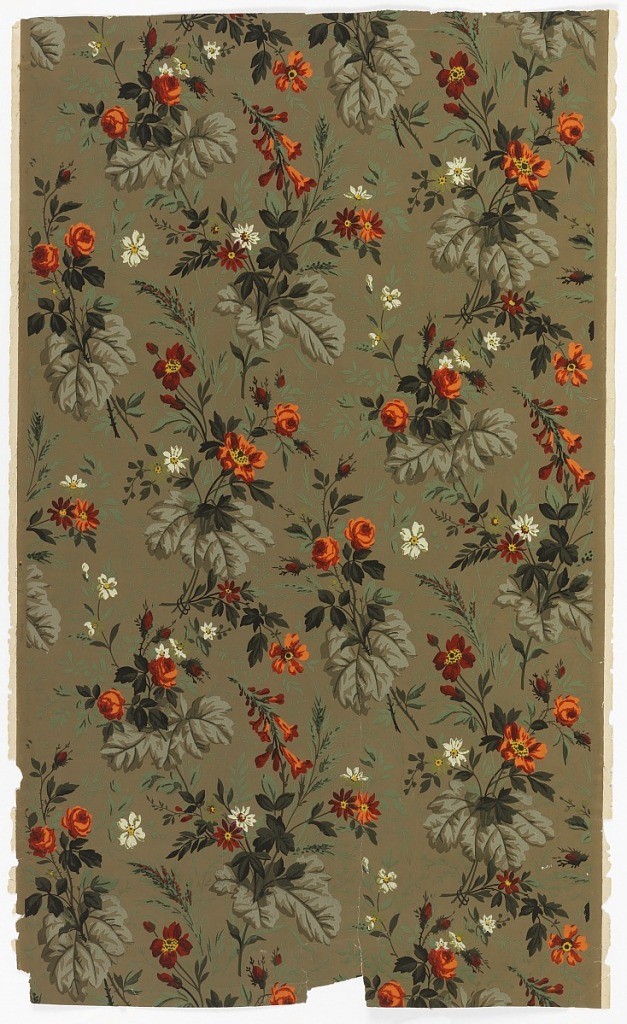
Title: Sidewall
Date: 1875–85
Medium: Machine-printed
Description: Floral clusters - orange and red roses and white and yellow daisies - in random arrangement on grayish brown ground. Green, dark green and gray leaves.